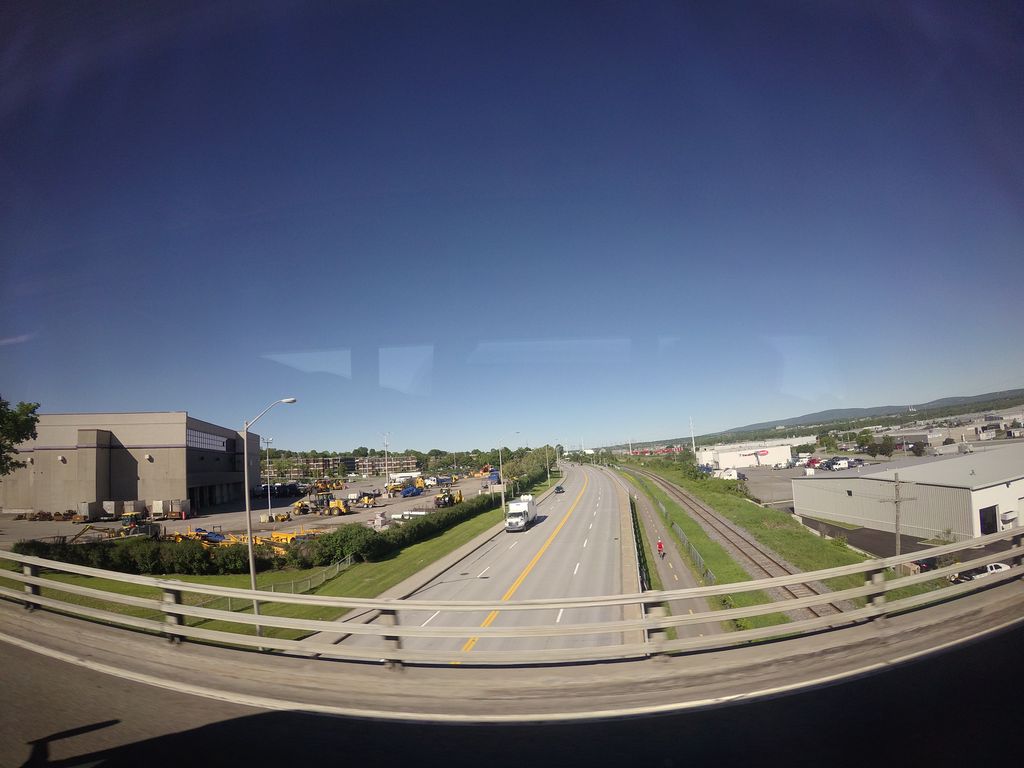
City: quebec_city